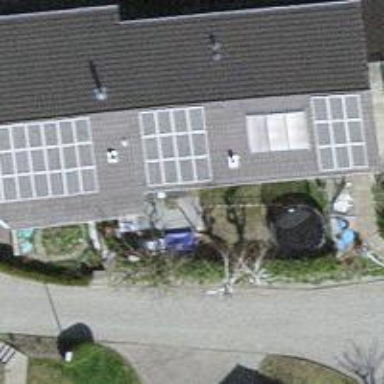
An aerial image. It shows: Solar power generator utilizing photovoltaic technology with solar photovoltaic panels.